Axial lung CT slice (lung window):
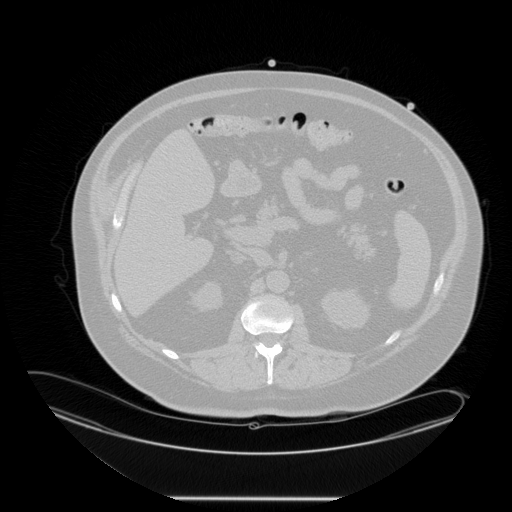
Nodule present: no